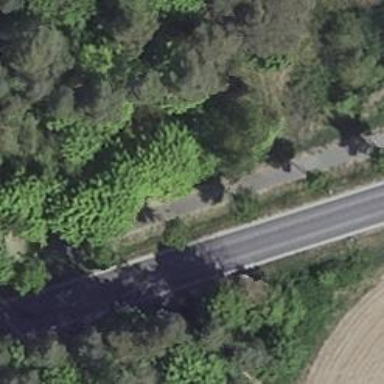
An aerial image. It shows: Broadleaved deciduous tree commonly found along the streets.